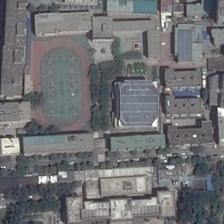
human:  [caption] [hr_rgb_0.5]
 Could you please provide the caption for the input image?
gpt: a football field with a square building aside .

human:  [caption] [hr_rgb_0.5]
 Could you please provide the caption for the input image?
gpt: a green football field and near by a square playground .

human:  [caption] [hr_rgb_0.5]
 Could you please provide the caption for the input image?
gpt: many buildings and green trees are next to a playground and a parking lot .

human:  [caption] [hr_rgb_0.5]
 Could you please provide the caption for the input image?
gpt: a playground with four basketball fields in it is surroundededed by many buildings .

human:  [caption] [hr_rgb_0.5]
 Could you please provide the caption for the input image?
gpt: a large playground is surrounded by many trees and houses .